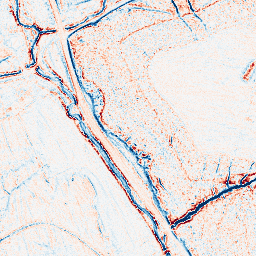
Category: edge_preserving
Decomposition family: anisotropic_diffusion
Decomposition parameters: iterations: 20
kappa: 50
gamma: 0.05
Upsampling method: quartic
Upsampling parameters: scale: 8
Upsampling scale: 8